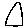
Label: triangle